Question: I have R on my mac installed via <URL>. I can switch between BLAS implementations as follows:
Reference blas (netlib I think):
'''
ln -sf /Library/Frameworks/R.framework/Resources/lib/libRblas.0.dylib /Library/Frameworks/R.framework/Resources/lib/libRblas.dylib
'''
vecLib (Apple's BLAS):
'''
ln -sf /System/Library/Frameworks/Accelerate.framework/Frameworks/vecLib.framework/Versions/Current/libBLAS.dylib /Library/Frameworks/R.framework/Resources/lib/libRblas.dylib
'''
openblas (provided via homebrew):
'''
brew link openblas --force
ln -sf /usr/local/lib/libopenblas.dylib /Library/Frameworks/R.framework/Resources/lib/libRblas.dylib
'''
Of the 3 options, openblas seems to be the fastest option (though vecLib is a very close second).
However, I want to try more power:

I <URL>. This downloads a bunch of files to '/Developer/NVIDIA/' and links some of them to '/usr/local/cuda'. I set my cuda environment variables in '~/.profile':
'''
export PATH="/usr/local/cuda/bin:$PATH"
export LD_LIBRARY_PATH="/usr/local/cuda/lib:$LD_LIBRARY_PATH"
export CUDA_ROOT="/usr/local/cuda/bin"
export CUDA_HOME="/usr/local/cuda"
export NVBLAS_CONFIG_FILE="/Users/me/nvblas.conf"
'''
I then made an "/Users/me/nvblas.conf" with the following entries:
'''
NVBLAS_CPU_BLAS_LIB /usr/local/lib/libopenblas.dylib
NVBLAS_GPU_LIST ALL0
NVBLAS_TILE_DIM 2048
NVBLAS_AUTOPIN_MEM_ENABLED
'''
In theory, this should point 'nvblas.dylib' back to 'libopenblas.dylib' for BLAS functions that are not includes in 'nvblas.dylib'.
So far so good. The next step is to link R against 'nvblas.dylib':
'''
ln -sf /usr/local/cuda/lib/libnvblas.dylib /Library/Frameworks/R.framework/Resources/lib/libRblas.dylib
'''
However, when I start R, it seems that 'libRlapack.dylib' can't find all of the BLAS functions its looking for:
'''
me:~ me$ R
[NVBLAS] Using devices :0
[NVBLAS] Config parsed
R version 3.1.2 (2014-10-31) -- "Pumpkin Helmet"
Copyright (C) 2014 The R Foundation for Statistical Computing
Platform: x86_64-apple-darwin13.4.0 (64-bit)
R is free software and comes with ABSOLUTELY NO WARRANTY.
You are welcome to redistribute it under certain conditions.
Type 'license()' or 'licence()' for distribution details.
Natural language support but running in an English locale
R is a collaborative project with many contributors.
Type 'contributors()' for more information and
'citation()' on how to cite R or R packages in publications.
Type 'demo()' for some demos, 'help()' for on-line help, or
'help.start()' for an HTML browser interface to help.
Type 'q()' to quit R.
Error in dyn.load(file, DLLpath = DLLpath, ...) :
unable to load shared object '/Library/Frameworks/R.framework/Versions/3.1/Resources/library/stats/libs/stats.so':
dlopen(/Library/Frameworks/R.framework/Versions/3.1/Resources/library/stats/libs/stats.so, 6): Symbol not found: _dasum_
Referenced from: /Library/Frameworks/R.framework/Versions/3.1/Resources/lib/libRlapack.dylib
Expected in: /Library/Frameworks/R.framework/Versions/3.1/Resources/lib/libRblas.dylib
in /Library/Frameworks/R.framework/Versions/3.1/Resources/lib/libRlapack.dylib
During startup - Warning message:
package 'stats' in options("defaultPackages") was not found
'''
openblas works fine on its own, and provides all the functionality R is looking for, so I think the error is that 'libnvblas.dylib' isn't properly falling back to 'libopenblas.dylib'.
This happens no matter what CPU BLAS I points 'libnvblas.dylib' at (netlib, vecLib, openblas). Can anyone help me sort out this error? Is there anything else I need to add to my path or link to get 'libnvblas.dylib' properly working with R on a mac?
The relevant error is probably:
'''
Symbol not found: _dasum_
Referenced from: /Library/Frameworks/R.framework/Versions/3.1/Resources/lib/libRlapack.dylib
Expected in: /Library/Frameworks/R.framework/Versions/3.1/Resources/lib/libRblas.dylib
'''
Which looks to me like nvblas isn't forwarding '_dasum_' to openblas.
/edit:
'''
otool -L /Library/Frameworks/R.framework/Resources/lib/libRblas.dylib
'''
Yields:
'''
/Library/Frameworks/R.framework/Resources/lib/libRblas.dylib:
@rpath/libnvblas.6.5.dylib (compatibility version 0.0.0, current version 6.5.14)
@rpath/libcublas.6.5.dylib (compatibility version 0.0.0, current version 6.5.14)
/System/Library/Frameworks/CoreFoundation.framework/Versions/A/CoreFoundation (compatibility version 150.0.0, current version 635.21.0)
/usr/lib/libstdc++.6.dylib (compatibility version 7.0.0, current version 52.0.0)
/usr/lib/libSystem.B.dylib (compatibility version 1.0.0, current version 159.1.0)
'''
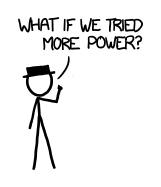
Answer: I had the same problem as you. Under OSX overriding the library instead of replacing the library in the R.framework solved the problem for me:
'''
$ DYLD_FORCE_FLAT_NAMESPACE=y DYLD_INSERT_LIBRARIES=/Developer/NVIDIA/CUDA-7.0/lib/libnvblas.7.0.dylib R
'''